Aerial crown-view tile of a tropical tree (Barro Colorado Island, Panama), acquired 20240716:
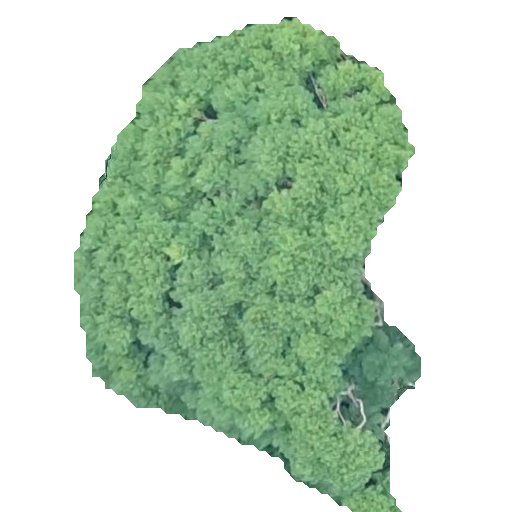
Species: Jacaranda copaia
GBIF accepted scientific name: Jacaranda copaia
Crown area: 184.362 m²